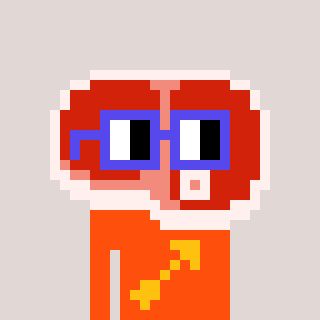
a pixel art character with square blue glasses, a steak-shaped head and a orange-colored body on a warm background